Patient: sex M, age 72
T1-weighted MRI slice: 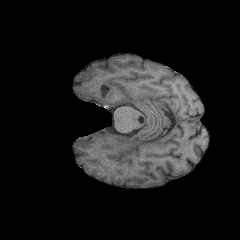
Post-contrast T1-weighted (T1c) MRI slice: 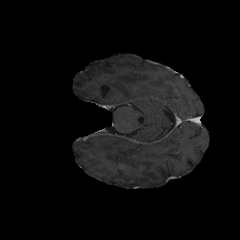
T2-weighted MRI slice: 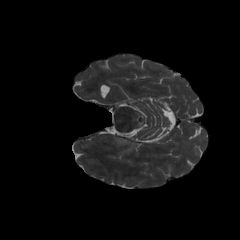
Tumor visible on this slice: yes
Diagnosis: Glioblastoma, IDH-wildtype
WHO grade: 4